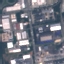
Land use / land cover: Industrial